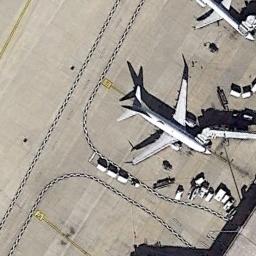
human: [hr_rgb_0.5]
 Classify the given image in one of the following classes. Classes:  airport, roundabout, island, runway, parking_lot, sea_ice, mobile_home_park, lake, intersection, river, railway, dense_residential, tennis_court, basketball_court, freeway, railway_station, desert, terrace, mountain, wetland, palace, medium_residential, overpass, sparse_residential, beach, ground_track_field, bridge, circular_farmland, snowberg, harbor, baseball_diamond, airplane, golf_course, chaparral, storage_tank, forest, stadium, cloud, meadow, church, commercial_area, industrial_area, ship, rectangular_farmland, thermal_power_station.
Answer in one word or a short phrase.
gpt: airplane